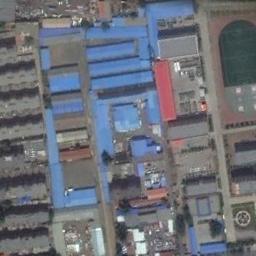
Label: industrial_area